Aerial crown-view tile of a tropical tree (Barro Colorado Island, Panama), acquired 20241216:
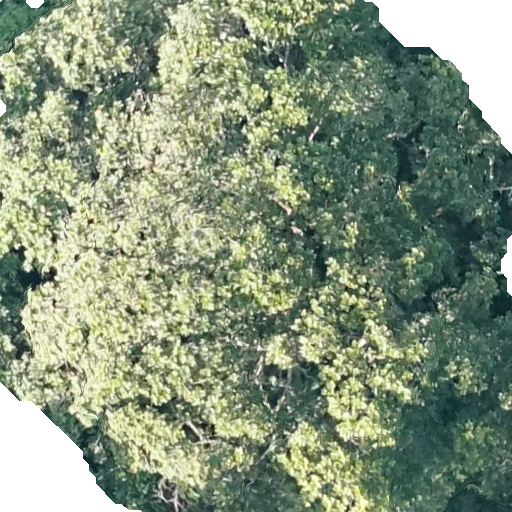
Species: Anacardium occidentale
GBIF accepted scientific name: Anacardium occidentale
Crown area: 420.224 m²